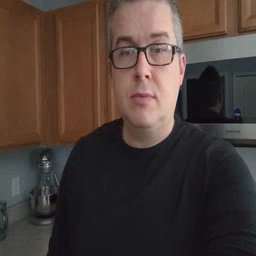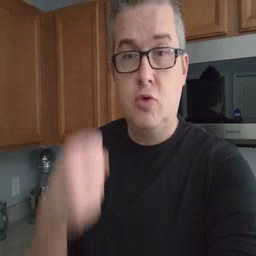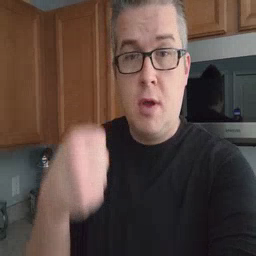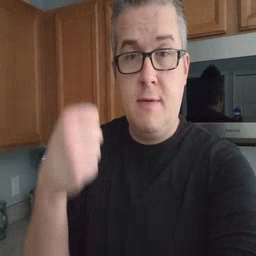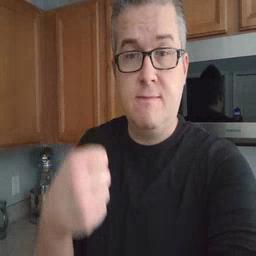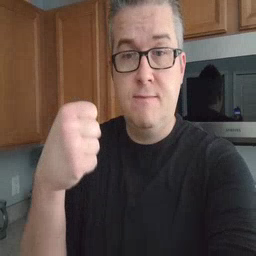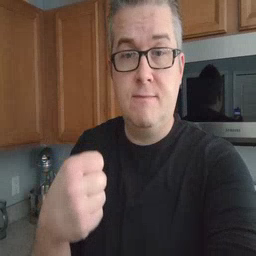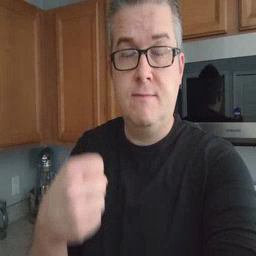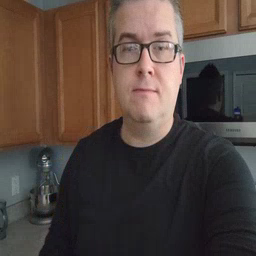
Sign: car